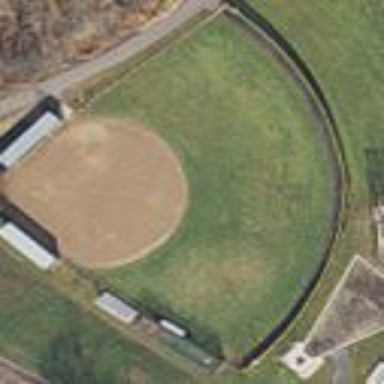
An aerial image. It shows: Softball pitch for leisure and sport activities.